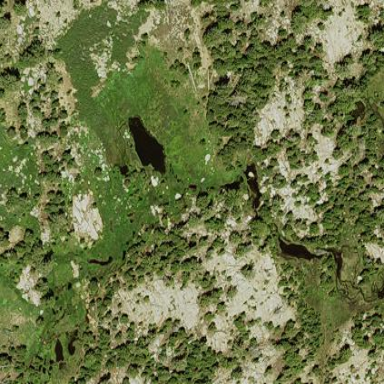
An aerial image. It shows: Wet meadow with wooded vegetation.